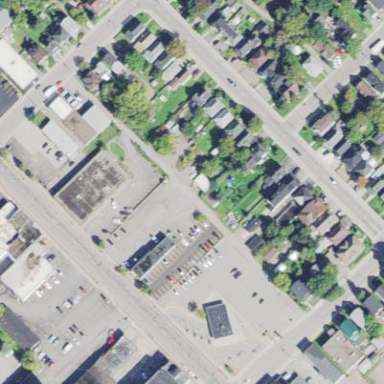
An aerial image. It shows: Sidewalk.